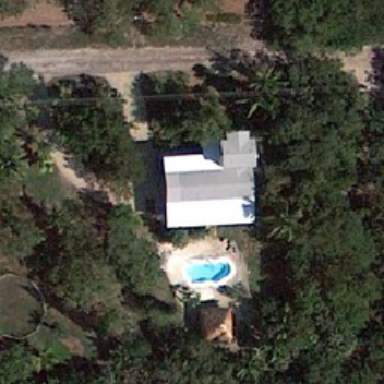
There is a swimming pool in front of the house .